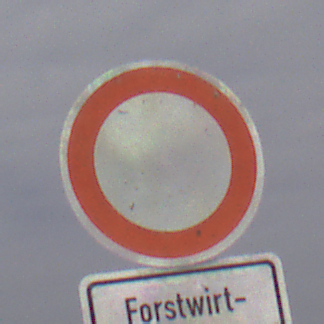
Verkehrszeichen: VerbotFahrzeugeAllerArt
Zusatzzeichen unten: BesondereFahrzeugeUndTransportgueter7
Umgebung: Outdoor, Nature
Tageszeit: Midday
Wetter: PartlyCloudy
Licht: Natural
Jahreszeit: NotSpecified
Kontrast: MediumContrast